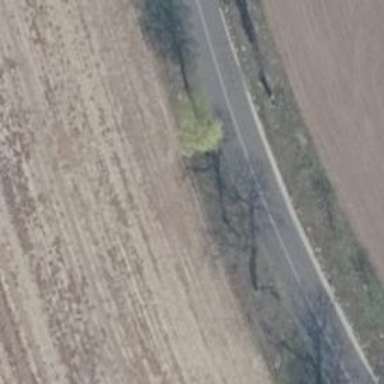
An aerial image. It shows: Row of trees in natural setting.